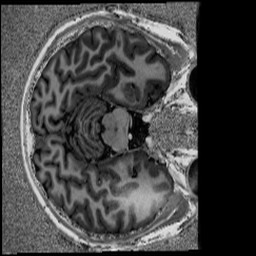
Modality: UNIT1
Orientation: axial
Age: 29
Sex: male
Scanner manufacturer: siemens
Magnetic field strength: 6.98 T
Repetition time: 6 s
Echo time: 0.00283 s